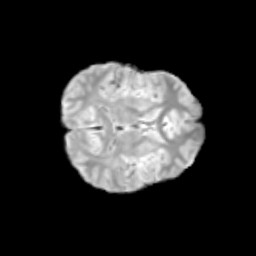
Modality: T2w
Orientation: axial
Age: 12
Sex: male
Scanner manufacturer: siemens
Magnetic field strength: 3 T
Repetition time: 3.8 s
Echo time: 0.07 s